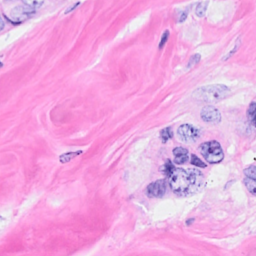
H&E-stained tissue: Breast